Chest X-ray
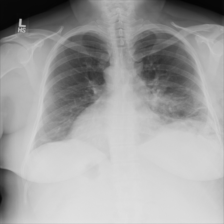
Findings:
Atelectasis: positive
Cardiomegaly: negative
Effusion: negative
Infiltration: negative
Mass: negative
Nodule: negative
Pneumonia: negative
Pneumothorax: positive
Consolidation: negative
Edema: negative
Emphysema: negative
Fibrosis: negative
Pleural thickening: negative
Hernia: negative